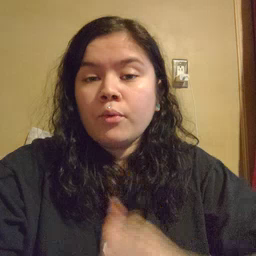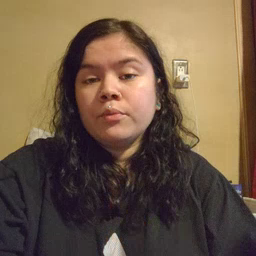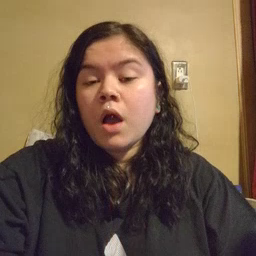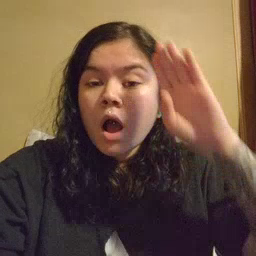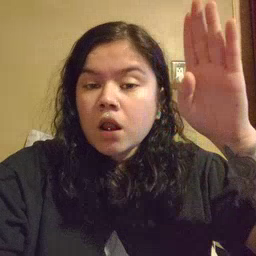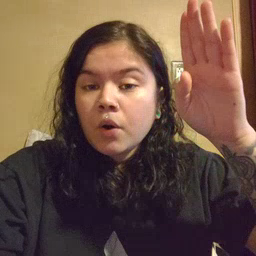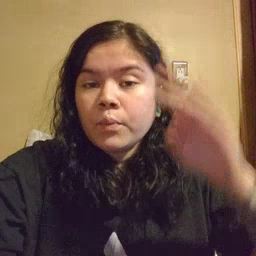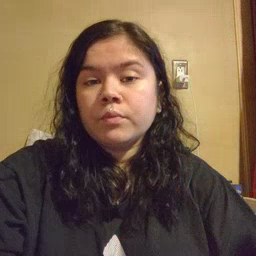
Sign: hello